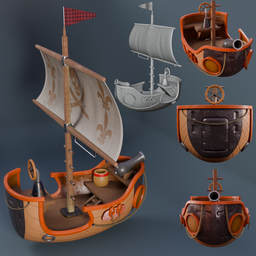
Label: mechanical